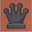
Piece: bQ